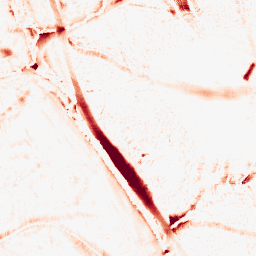
Category: morphological
Decomposition family: morphological_ellipse
Decomposition parameters: operation: opening
width: 20
height: 20
Upsampling method: regularized
Upsampling parameters: scale: 2
lambda_reg: 0.01
Upsampling scale: 2